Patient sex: F
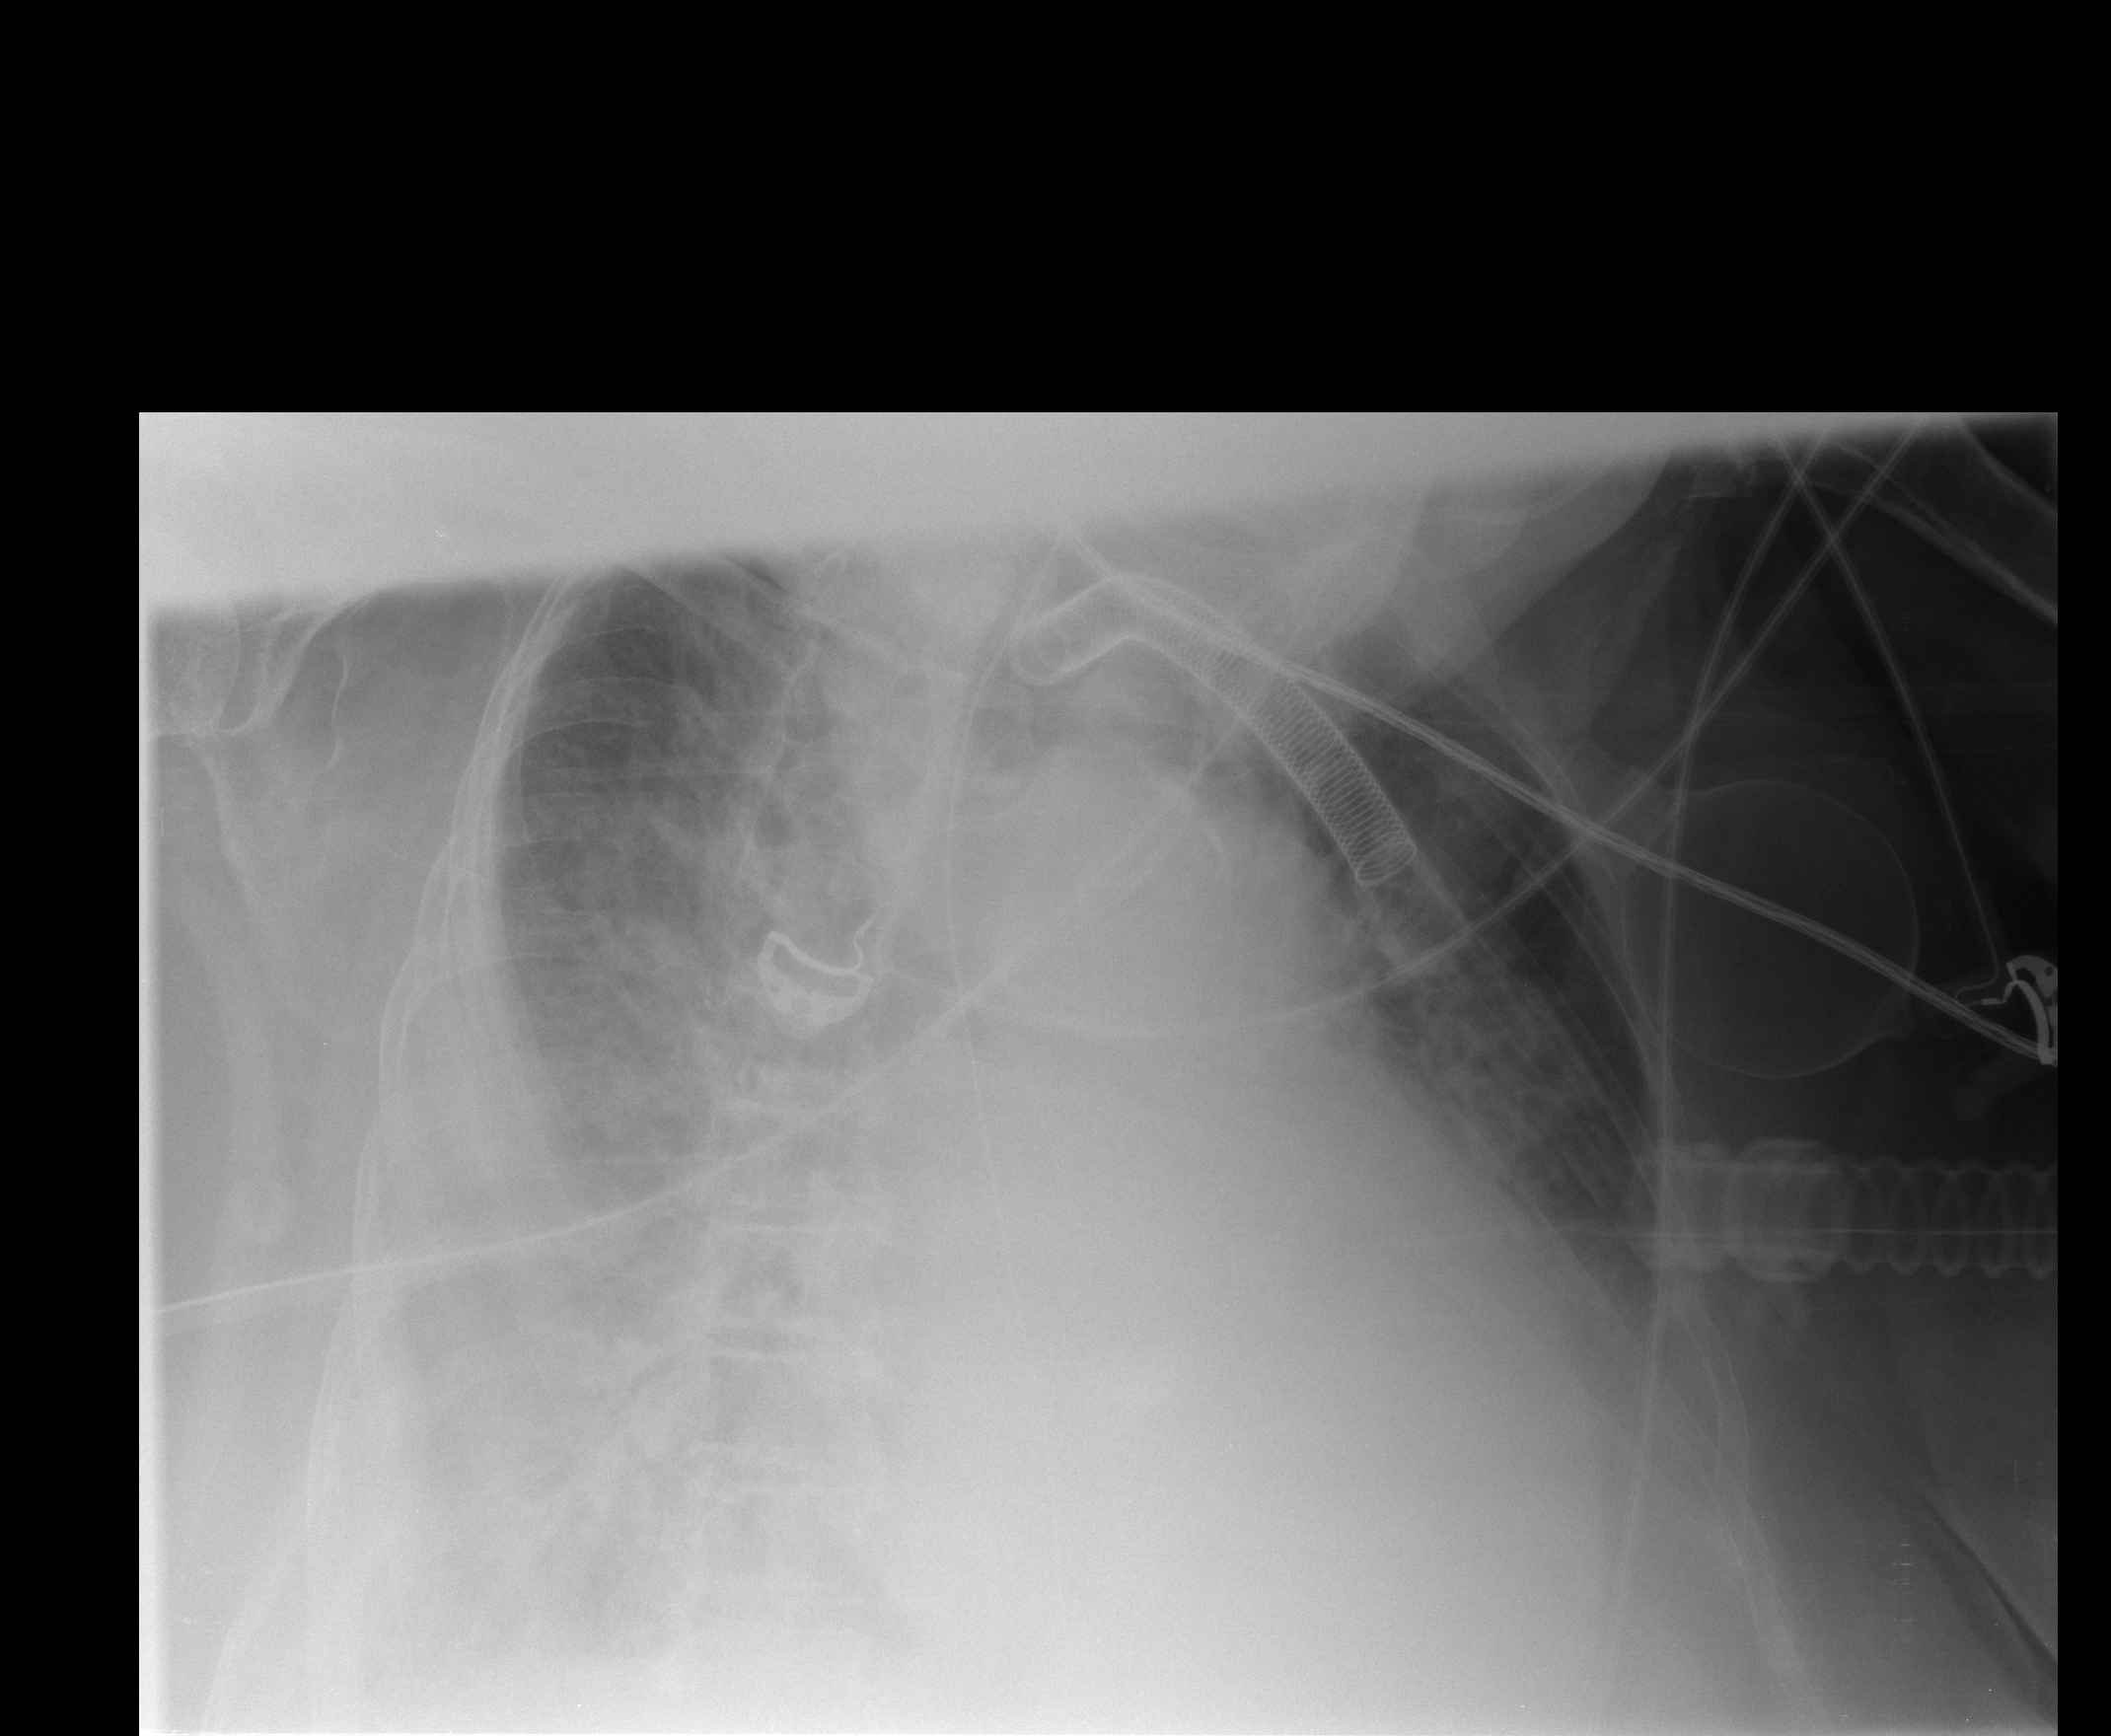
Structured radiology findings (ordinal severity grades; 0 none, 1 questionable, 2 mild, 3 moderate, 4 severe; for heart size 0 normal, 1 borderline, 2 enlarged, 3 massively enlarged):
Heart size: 3
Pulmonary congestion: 2
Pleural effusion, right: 2
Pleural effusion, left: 2
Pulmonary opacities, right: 3
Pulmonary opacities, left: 2
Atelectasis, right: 3
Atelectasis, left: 2